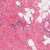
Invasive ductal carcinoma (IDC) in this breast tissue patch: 0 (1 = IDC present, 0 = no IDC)